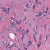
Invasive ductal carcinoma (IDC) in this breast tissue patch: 1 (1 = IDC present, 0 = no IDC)